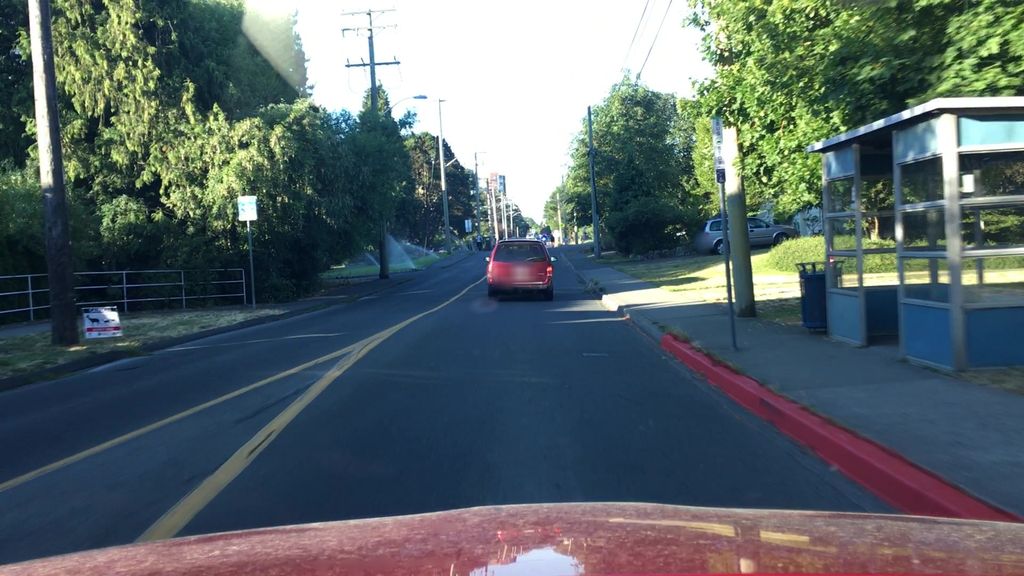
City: victoria